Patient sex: M
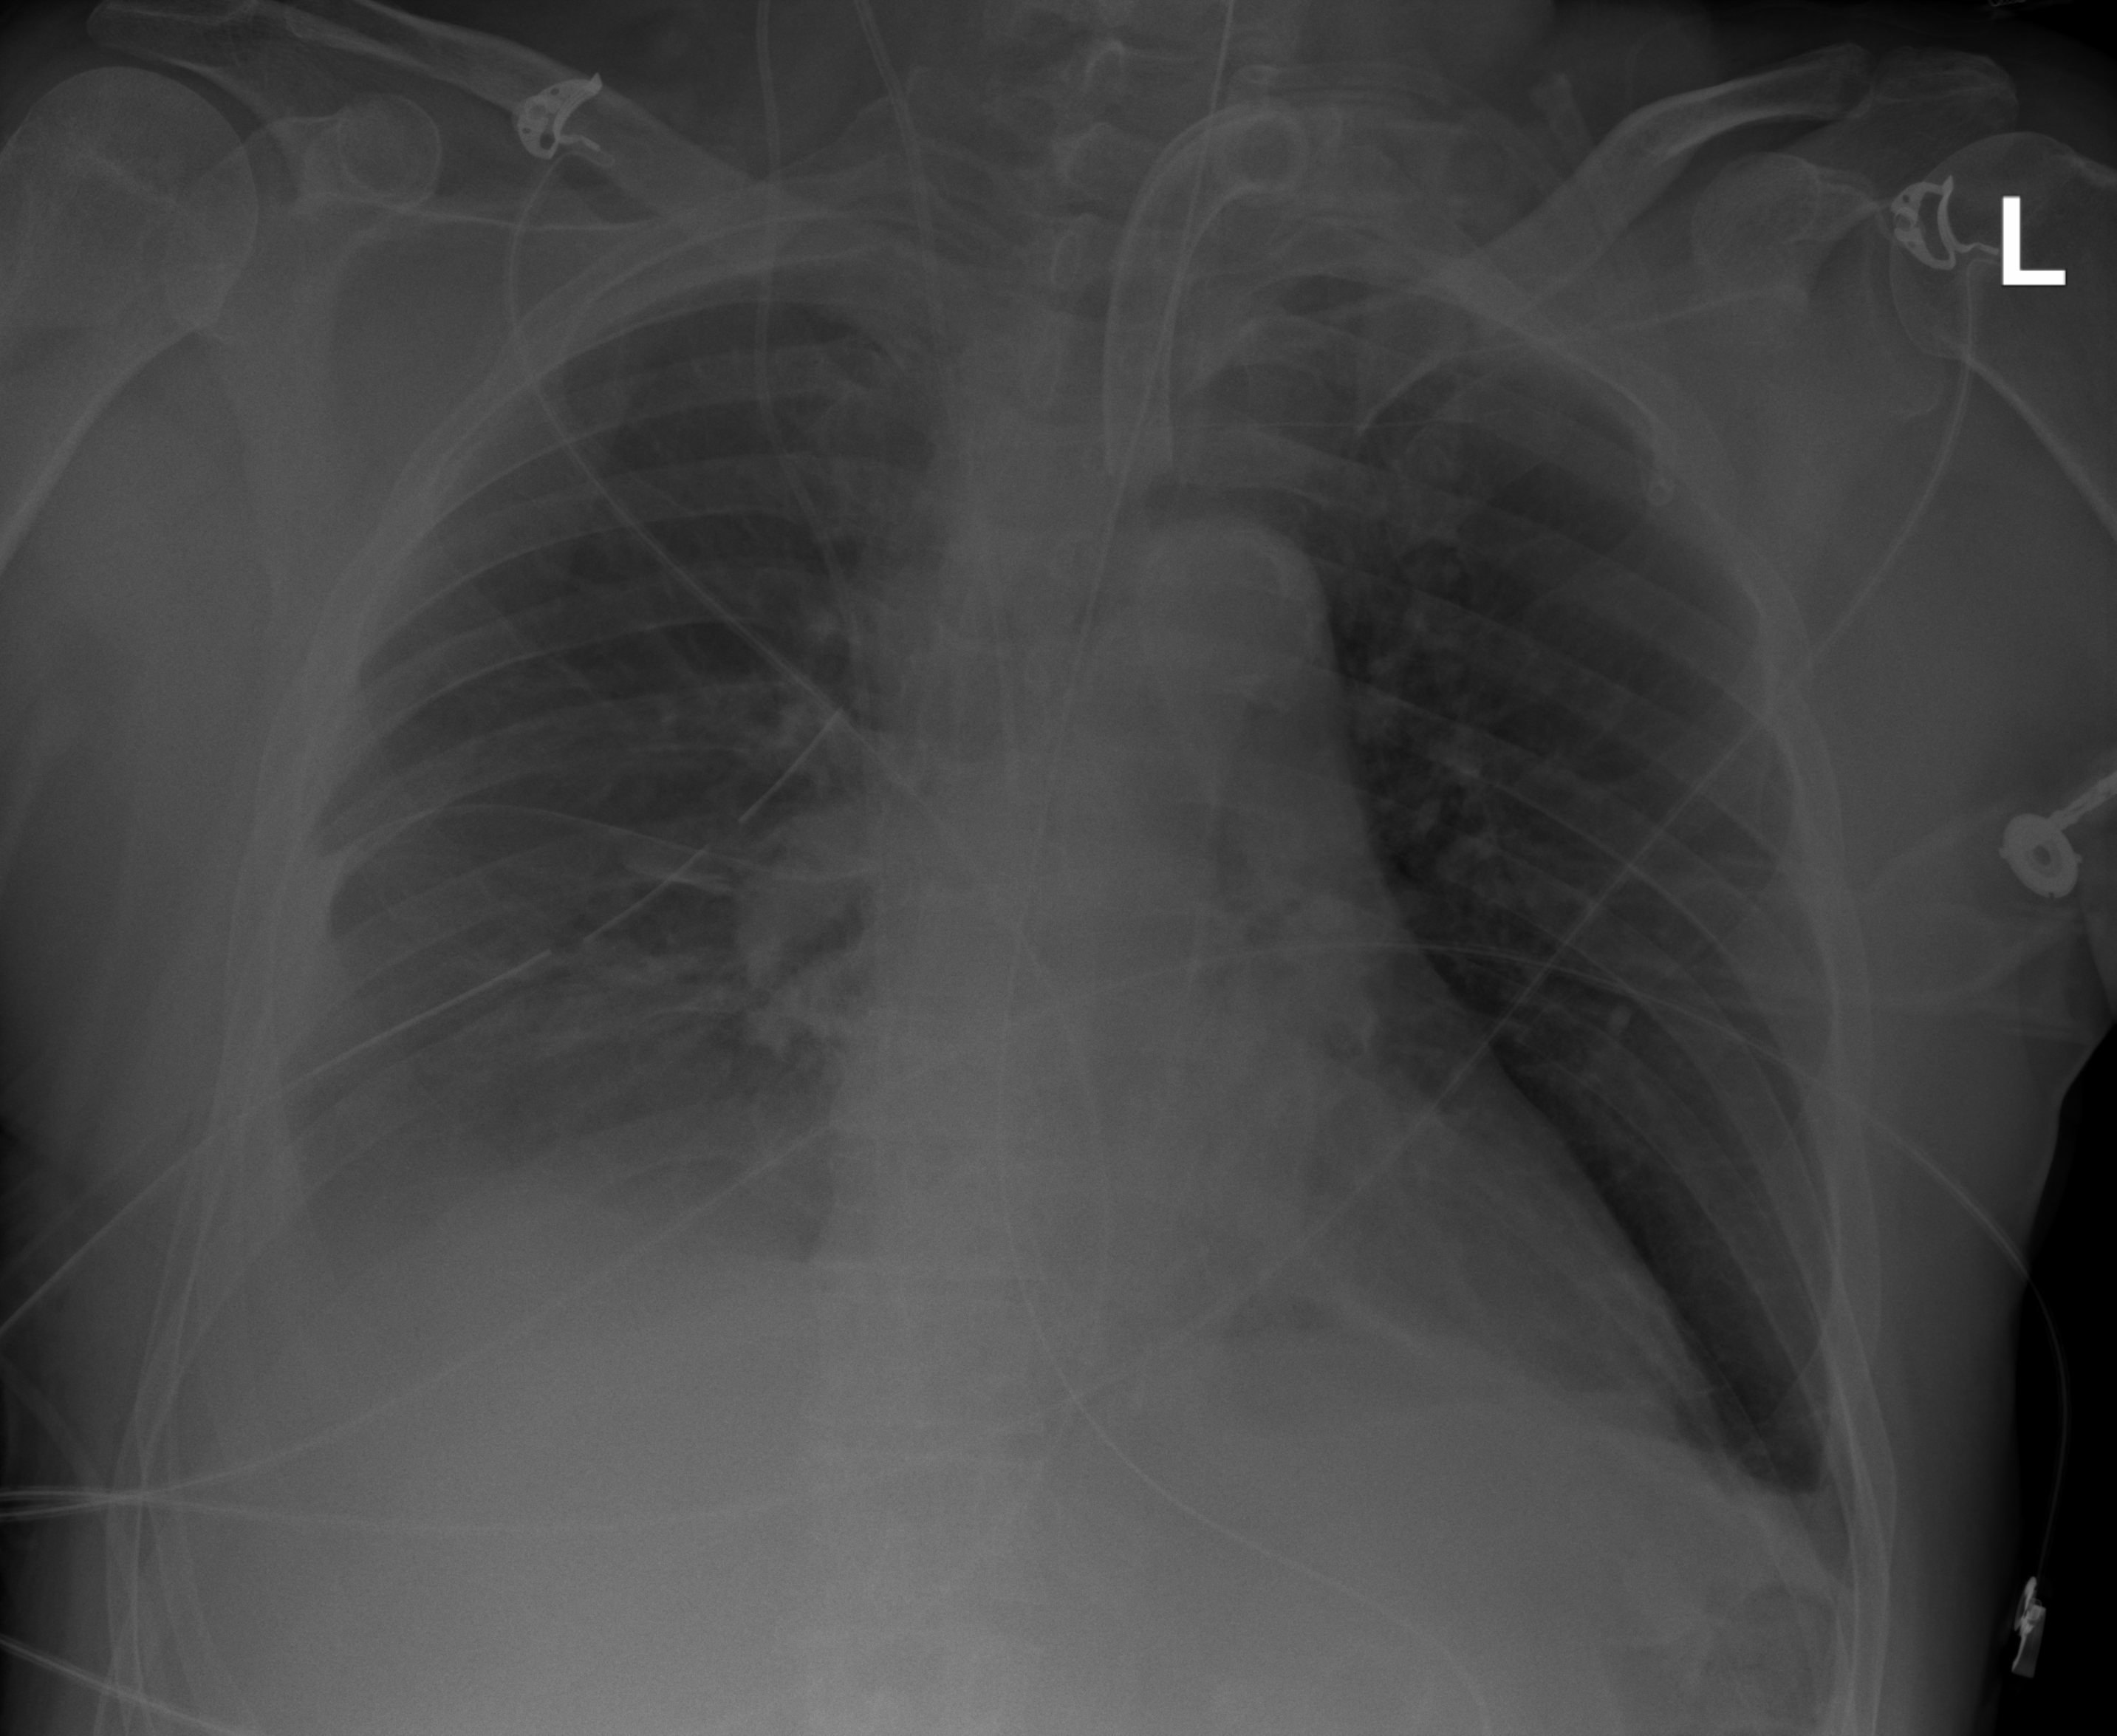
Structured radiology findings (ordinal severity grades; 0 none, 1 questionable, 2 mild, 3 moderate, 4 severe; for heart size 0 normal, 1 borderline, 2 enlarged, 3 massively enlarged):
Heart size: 1
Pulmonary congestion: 2
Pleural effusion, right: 2
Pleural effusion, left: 1
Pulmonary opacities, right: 0
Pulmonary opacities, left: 0
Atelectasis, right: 2
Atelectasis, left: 1